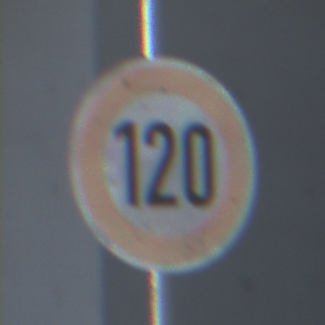
Verkehrszeichen: Geschwindigkeit120
Umgebung: Outdoor, Urban
Tageszeit: MorningAfternoon
Wetter: PartlyCloudy
Licht: Natural
Jahreszeit: NotSpecified
Kontrast: HighContrast